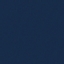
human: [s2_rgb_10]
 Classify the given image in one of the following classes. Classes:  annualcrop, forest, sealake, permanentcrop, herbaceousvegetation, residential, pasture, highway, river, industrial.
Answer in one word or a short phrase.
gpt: SeaLake